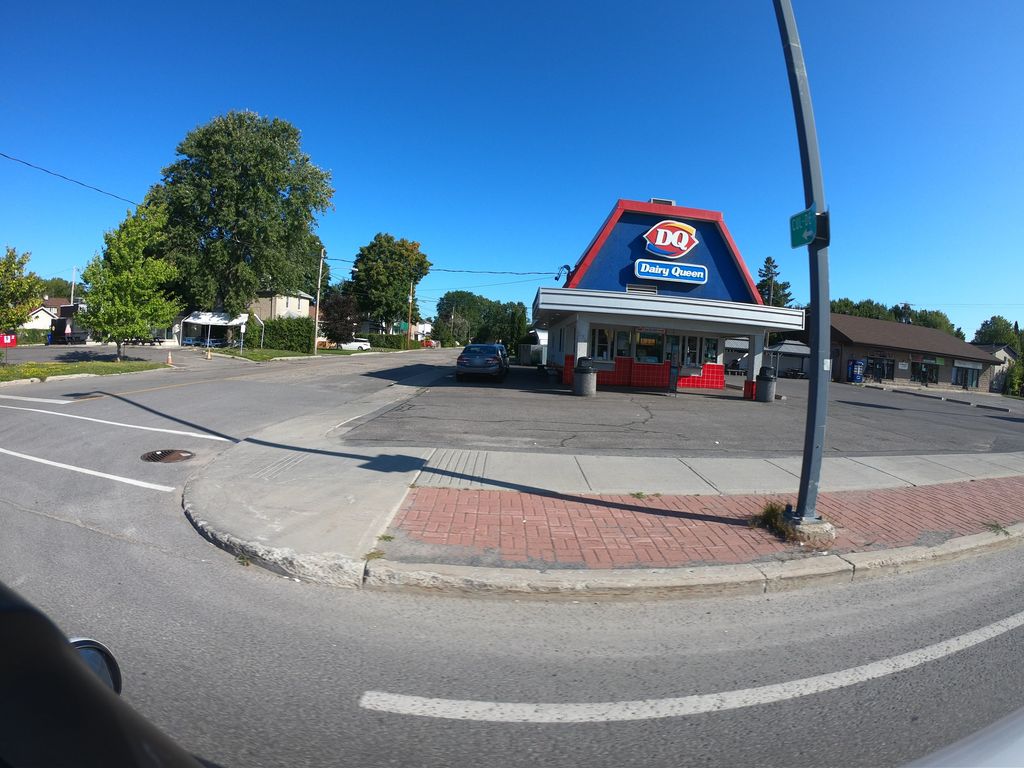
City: ottawa-gatineau